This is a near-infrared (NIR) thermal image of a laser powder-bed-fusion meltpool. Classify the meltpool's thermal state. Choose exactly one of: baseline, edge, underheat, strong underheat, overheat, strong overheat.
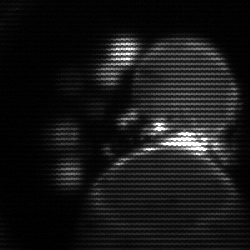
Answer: edge